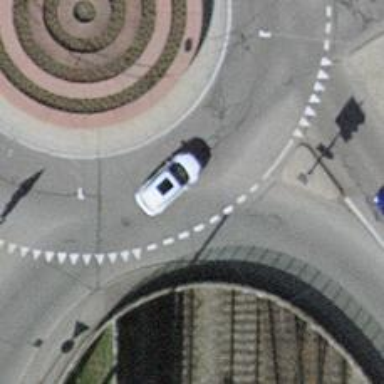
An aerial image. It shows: Secondary road with asphalt surface crossing bridge with separate sidewalks. The road features roundabout and trolley wires above.